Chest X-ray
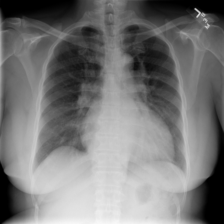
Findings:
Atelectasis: negative
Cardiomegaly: positive
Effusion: negative
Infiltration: negative
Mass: negative
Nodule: negative
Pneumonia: negative
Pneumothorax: negative
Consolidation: negative
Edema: negative
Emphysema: negative
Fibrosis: negative
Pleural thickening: negative
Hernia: negative